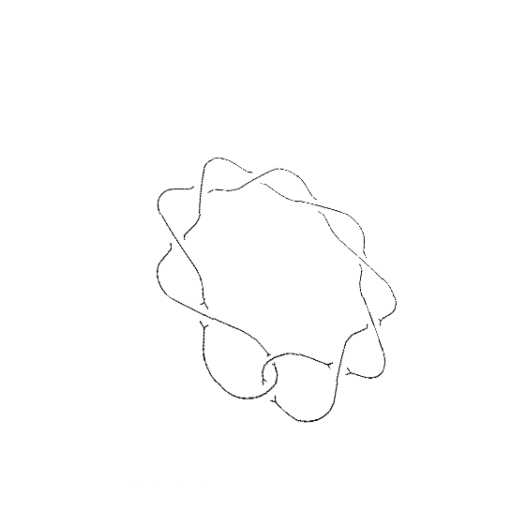
Crossing number: 10